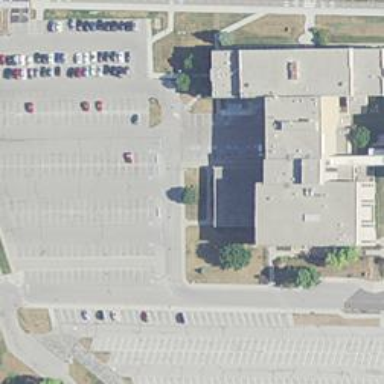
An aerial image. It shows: Parking space.